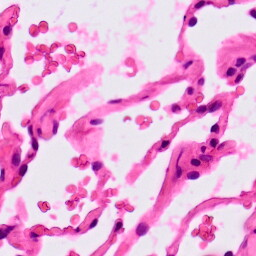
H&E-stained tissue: Lung